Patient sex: F
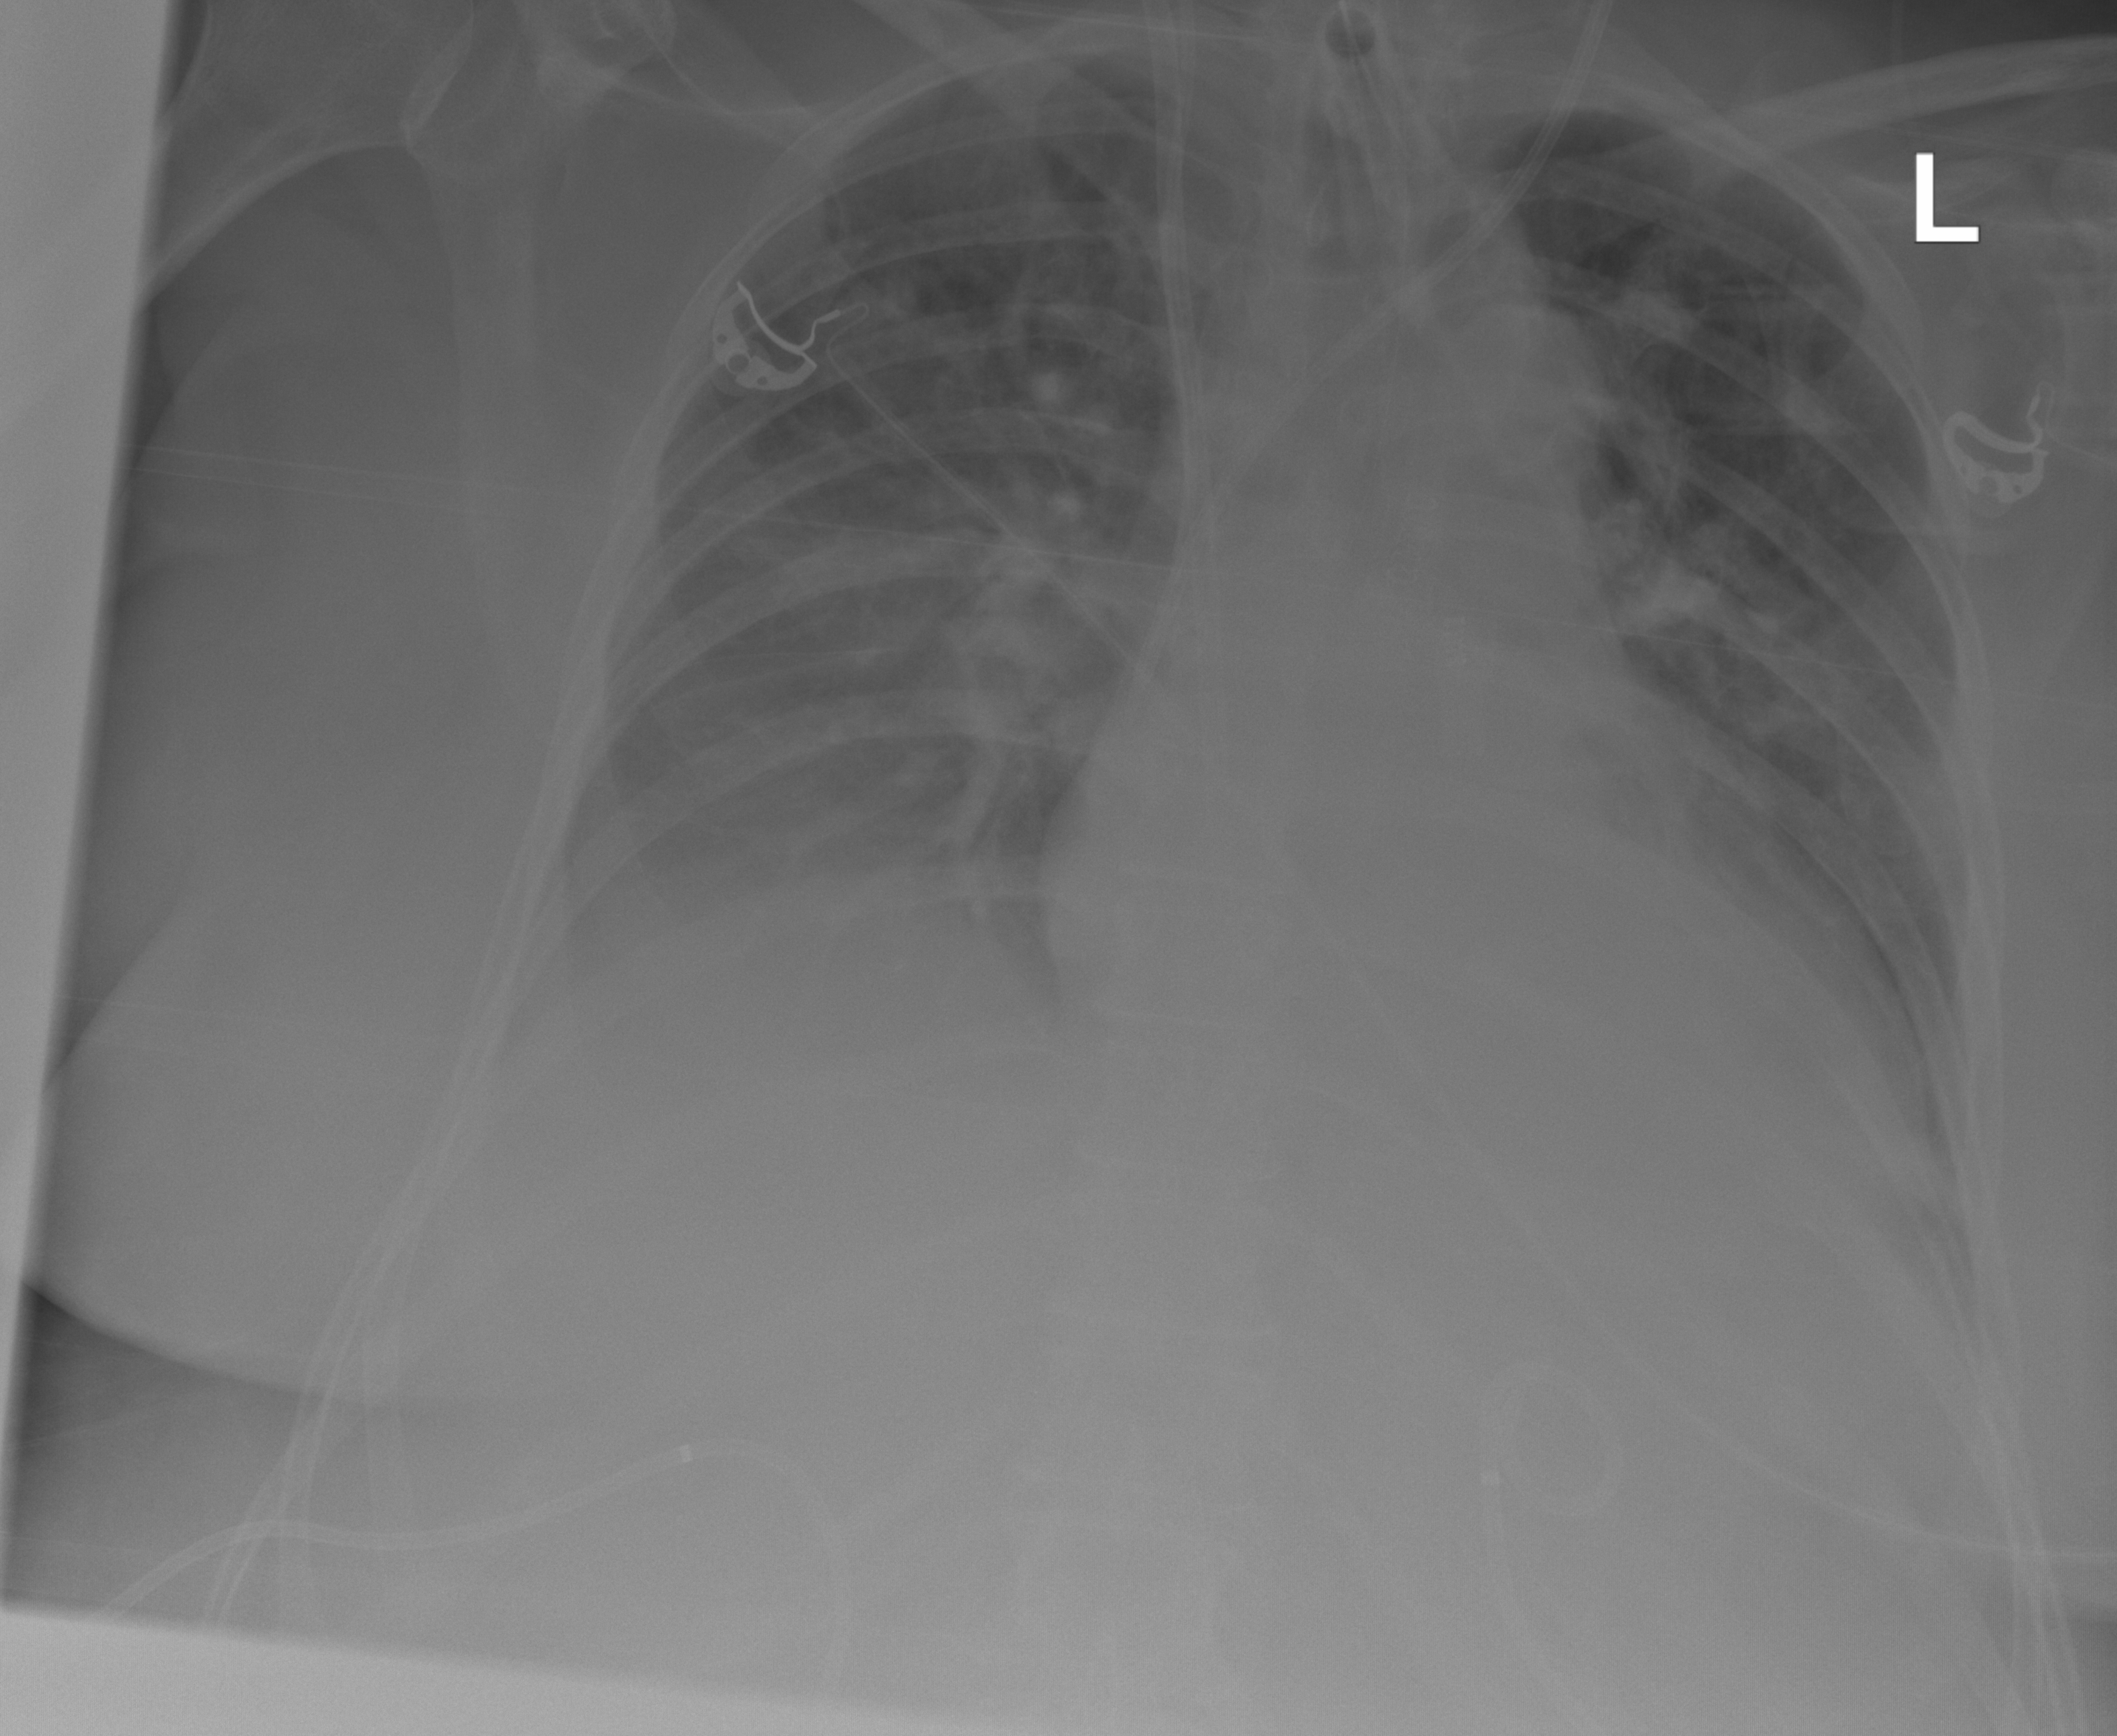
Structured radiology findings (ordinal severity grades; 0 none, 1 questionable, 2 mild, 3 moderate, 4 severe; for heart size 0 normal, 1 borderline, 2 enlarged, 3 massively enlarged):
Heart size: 2
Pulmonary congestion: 2
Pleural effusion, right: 2
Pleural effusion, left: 2
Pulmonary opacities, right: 1
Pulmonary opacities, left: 0
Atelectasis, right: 2
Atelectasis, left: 2